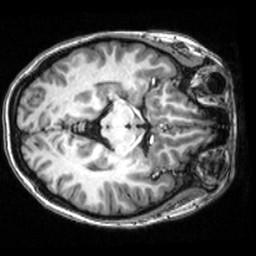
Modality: T1w
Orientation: axial
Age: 20
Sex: female
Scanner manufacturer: siemens
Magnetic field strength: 3 T
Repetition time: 2.53 s
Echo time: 0.00339 s